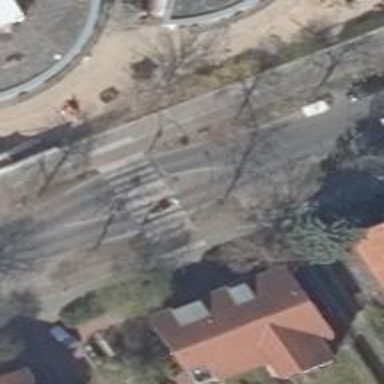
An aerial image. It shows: Marked zebra crossing with pedestrian island.